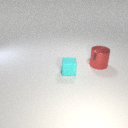
small cyan rubber cube in front of large red metal cylinder